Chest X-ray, PA view. Patient: 46 years old, sex M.
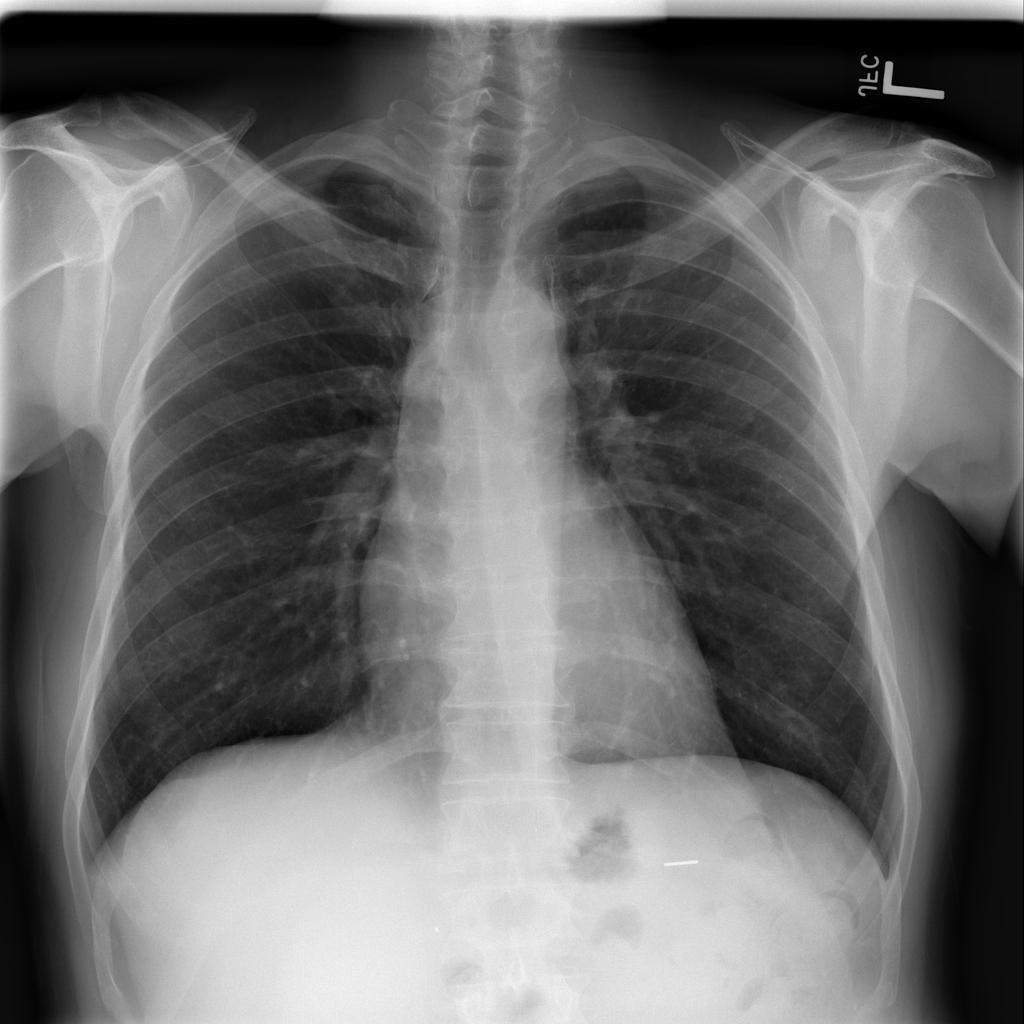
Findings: No Finding